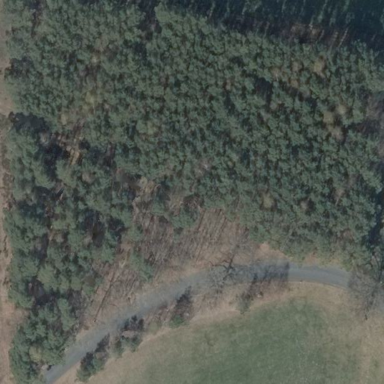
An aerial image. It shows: Forest with mixture of leaf types and cycles.